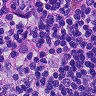
Metastatic tissue present: no